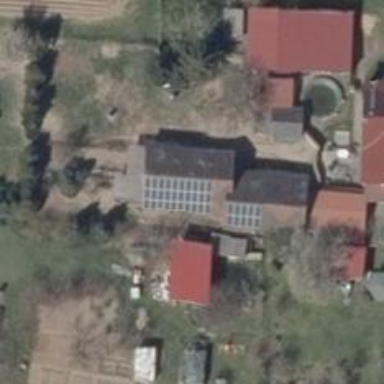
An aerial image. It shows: Solar-powered generator using photovoltaic technology. This small installation generates electricity through solar photovoltaic panels.